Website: apple
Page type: payment
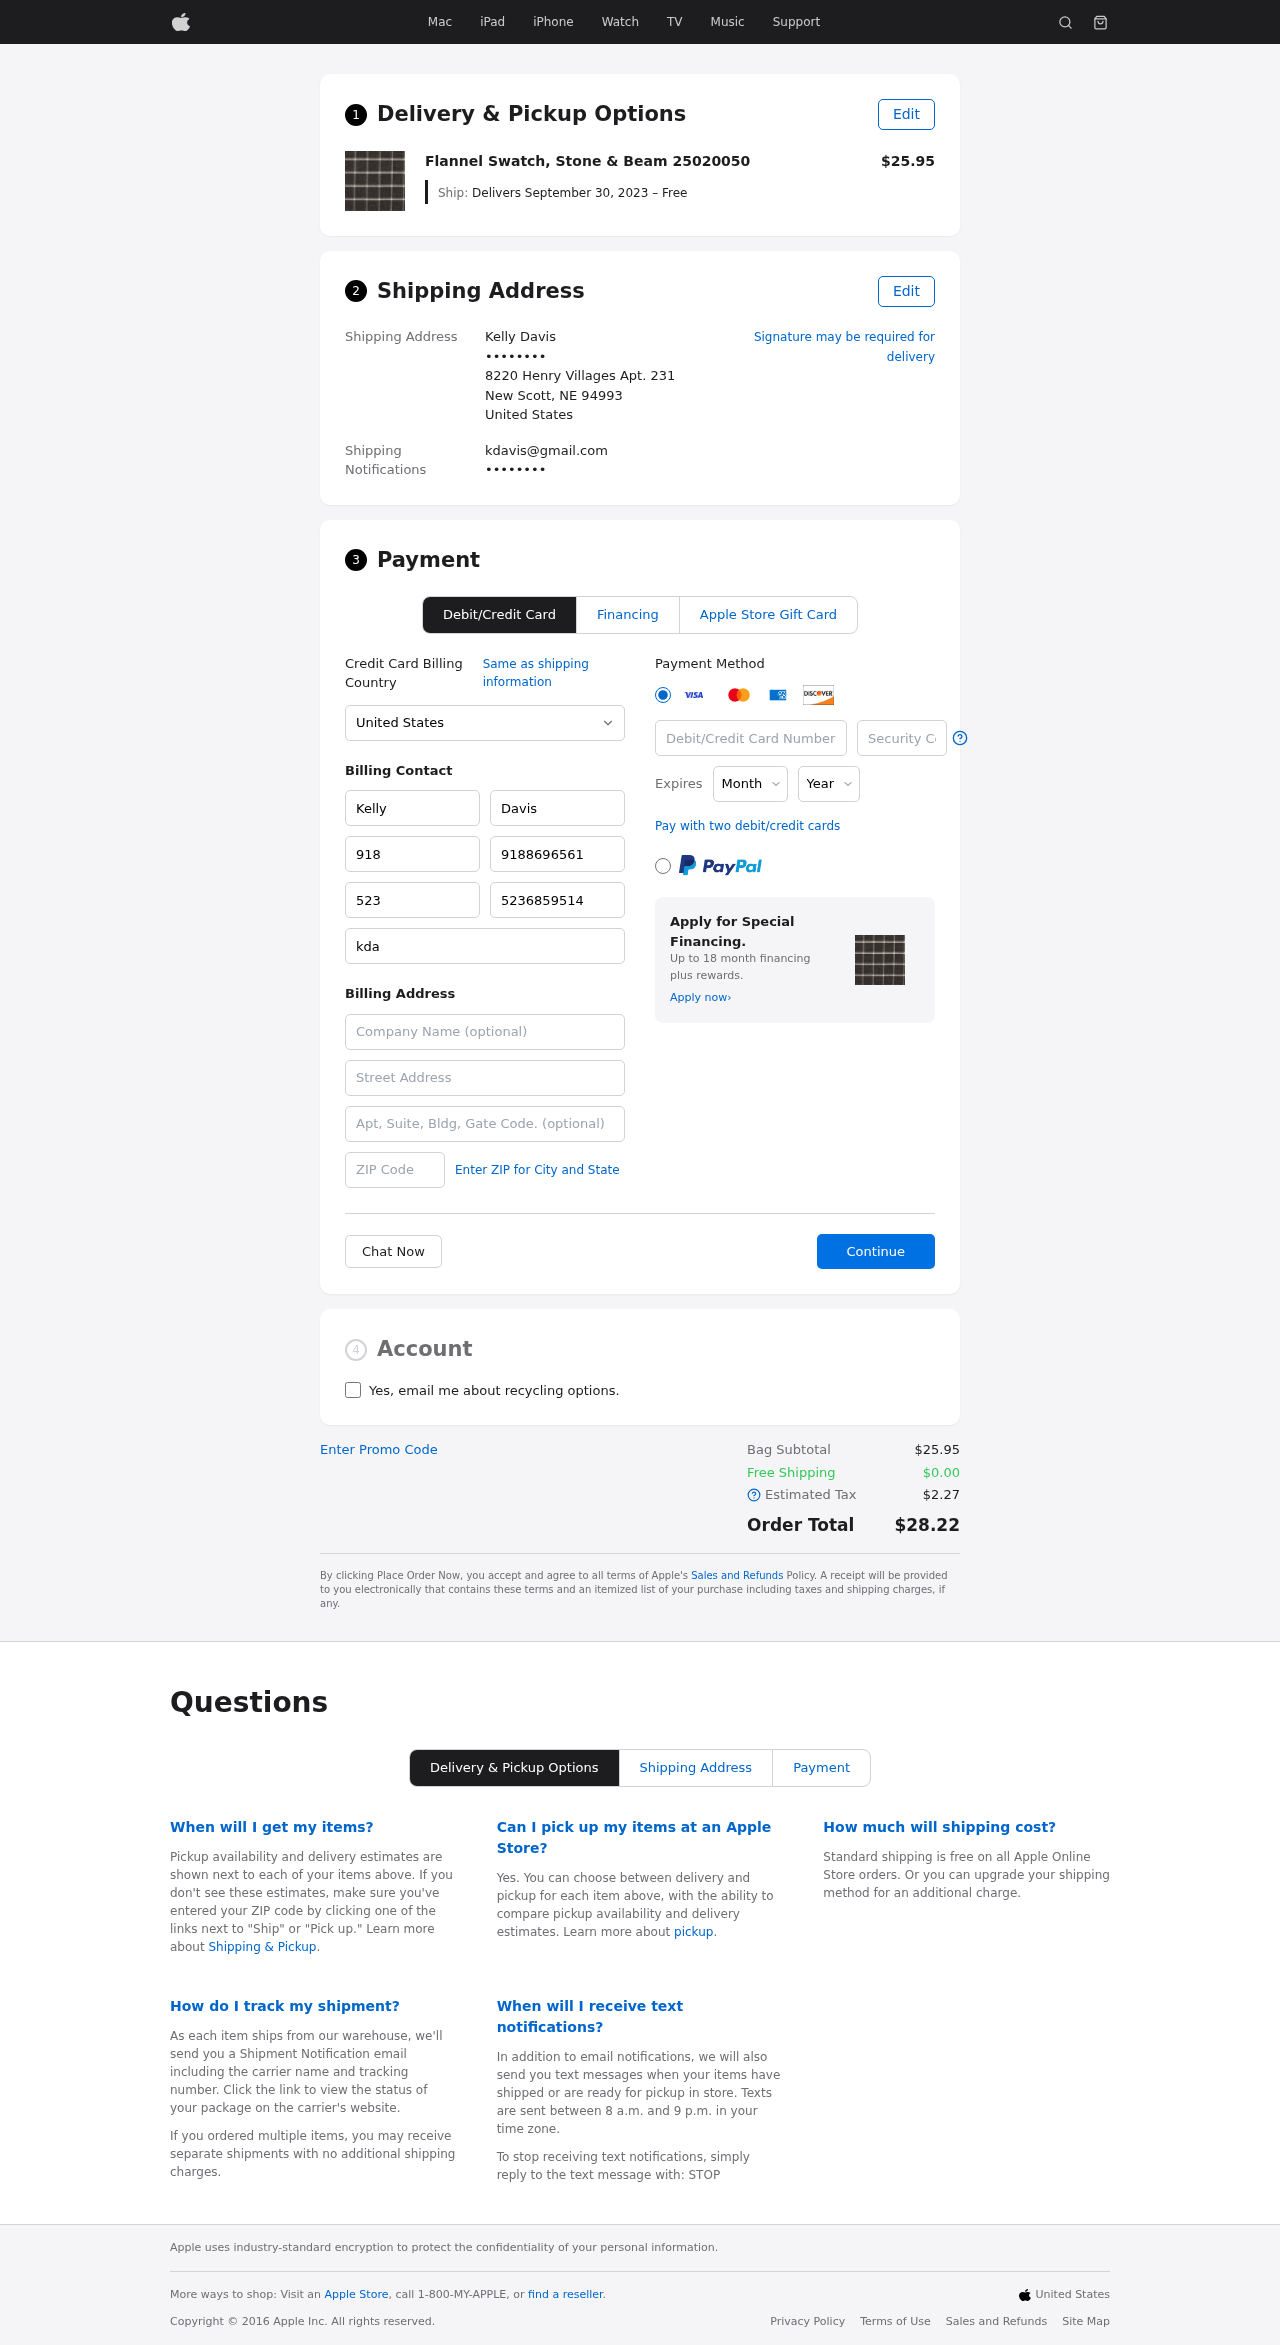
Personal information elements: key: PII_CARD_CVV
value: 491
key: PII_CARD_EXPIRY_MONTH
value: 10
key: PII_CARD_EXPIRY_YEAR
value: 30
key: PII_CARD_NUMBER
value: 6011 9500 1680 9410
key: PII_CITY_STATE_ZIP
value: New Scott, NE 94993
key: PII_COUNTRY
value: United States
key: PII_EMAIL
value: kdavis@gmail.com
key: PII_EMAIL2
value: kdavis@gmail.com
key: PII_FIRSTNAME
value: Kelly
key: PII_FULLNAME
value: Kelly Davis
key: PII_LASTNAME
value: Davis
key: PII_PHONE3
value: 9188696561
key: PII_PHONE_ALT
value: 5236859514
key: PII_PHONE_ALT_AREA
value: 523
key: PII_PHONE_AREA
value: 918
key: PII_POSTCODE2
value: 87128
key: PII_SECURITY_CODE
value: NB29
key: PII_STREET
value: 8220 Henry Villages Apt. 231
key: PII_STREET2
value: Suite 826
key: PII_PHONE
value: ••••••••
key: PII_PHONE2
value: ••••••••
Product elements: key: PRODUCT1_NAME
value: Flannel Swatch, Stone & Beam 25020050
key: PRODUCT1_PRICE
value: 25.95
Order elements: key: ORDER_DELIVERY_DATE
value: Delivers September 30, 2023 – Free
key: ORDER_SUBTOTAL
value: $25.95
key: ORDER_SHIPPING_COST
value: $0.00
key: ORDER_TAX
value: $2.27
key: ORDER_TOTAL
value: $28.22